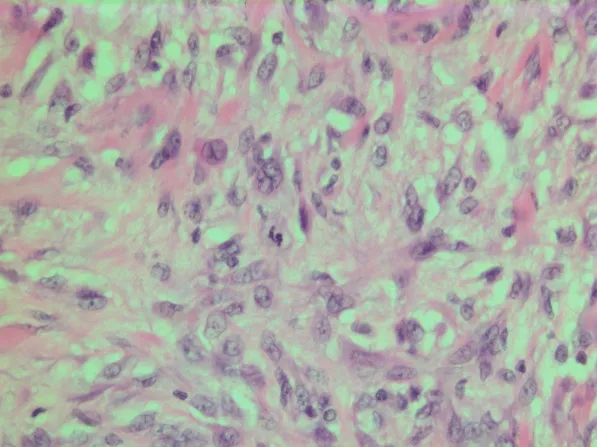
HE stain. Histological section of the tumor showing pleomorphic tumor cells with central mitotic figure.
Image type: pathology (h&e)